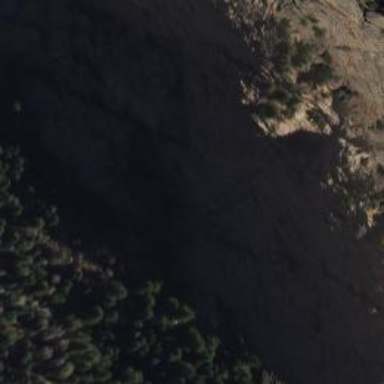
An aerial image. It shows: Natural cliff.